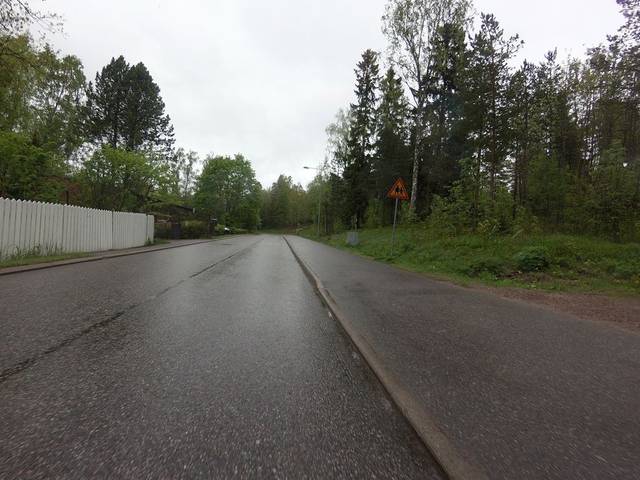
Region: Finland
Coordinates: 60.169, 24.709